Field crop: maize
Growth stage: 2
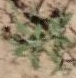
Species: atriplex